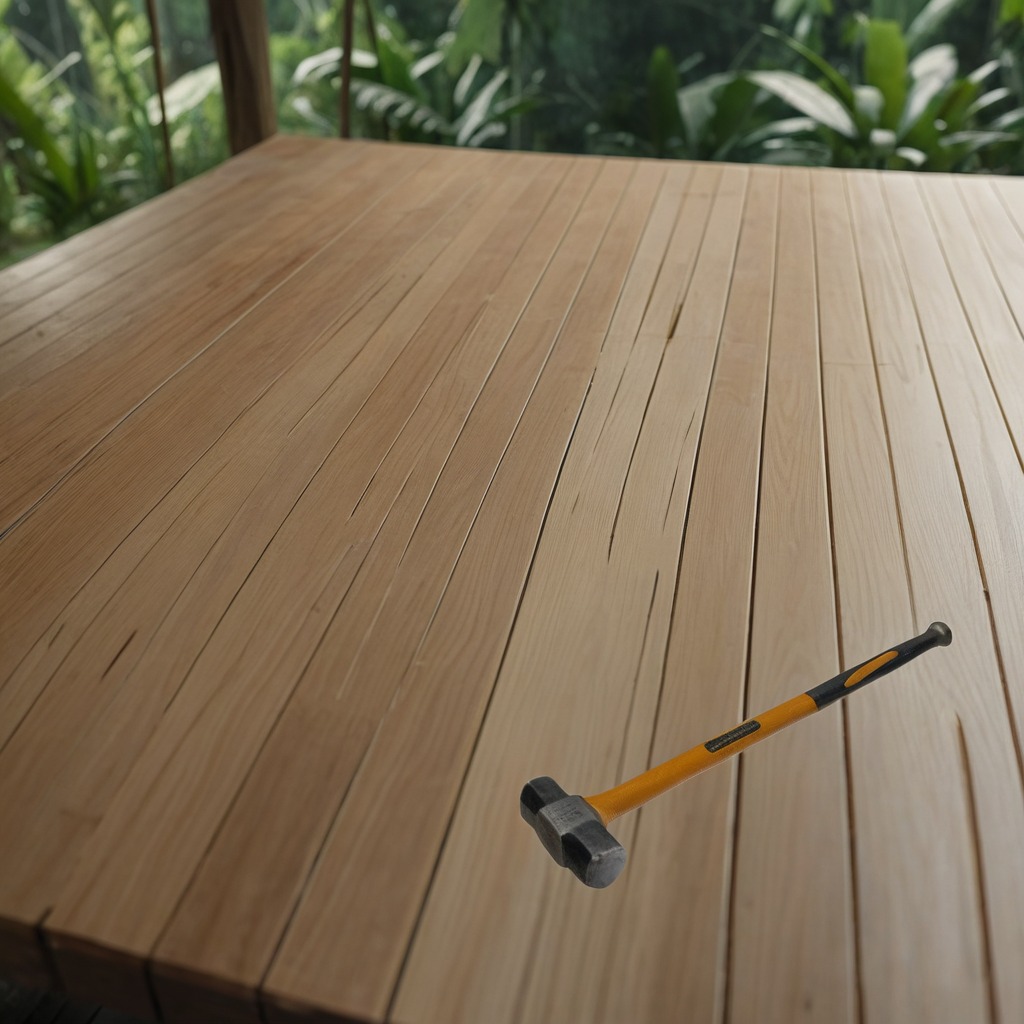
A hammer lies on a clean wooden table inside a jungle field workshop tent humid ambient light worn but